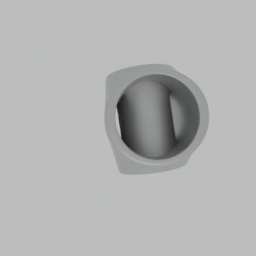
Label: mechanical